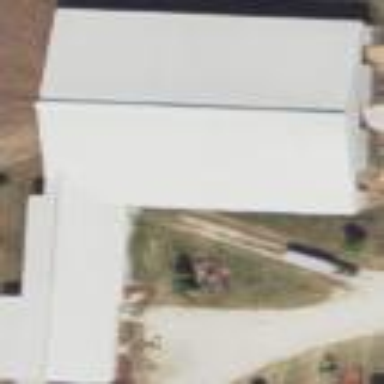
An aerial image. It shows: Barn.